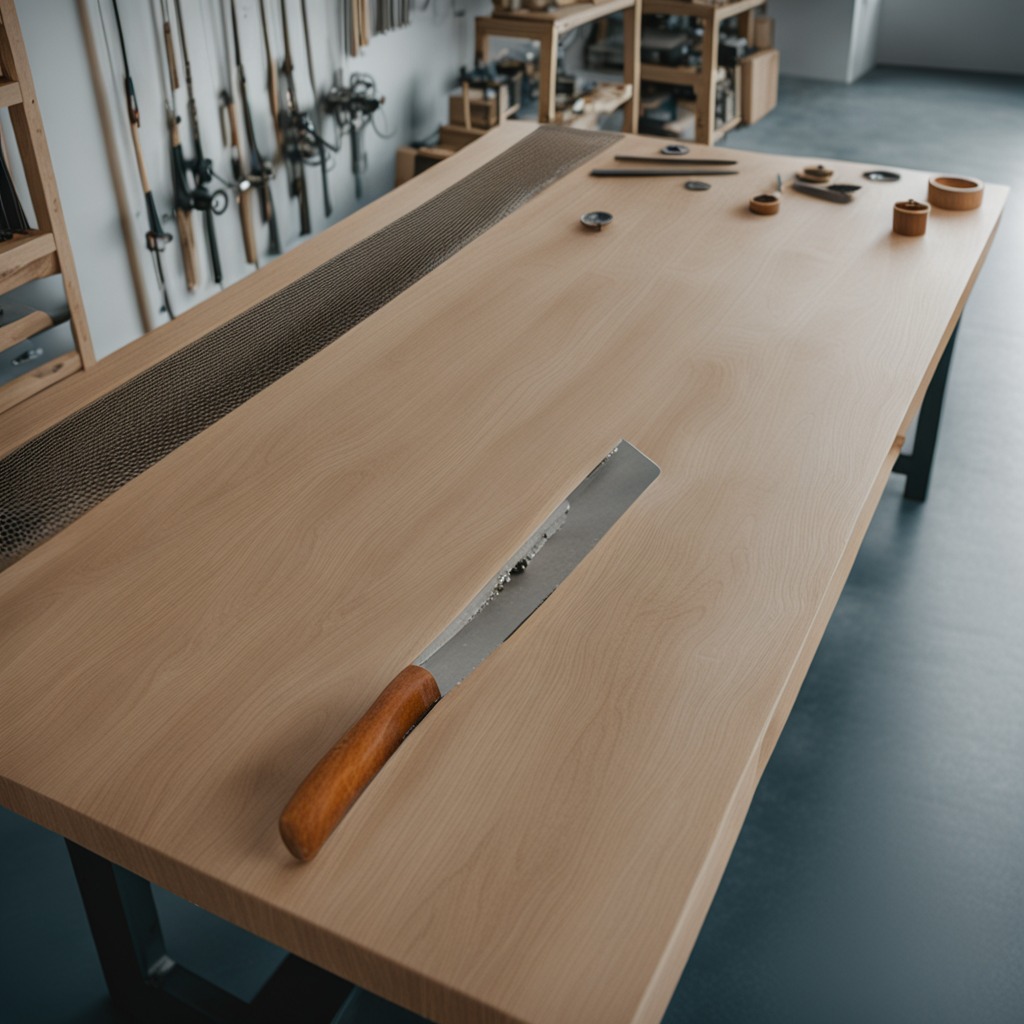
A handheld metal saw lies on the workbench inside a coastal fishing gear workshop.